Question: I'm using some PHP to display the last time a blog post was updated on WordPress using the 'get_the_time' and 'get_the_modified_time' functions. However, I can't get the last modified time to display inline in the paragraph.
'''
<?php
$x = get_the_time('U');
$m = get_the_modified_time('U');
if ($m != $x) {
$t = the_modified_time('F d, Y');
echo "<p class="lastupdated">Updated on $t </p>";
}
?>
'''
Here's a screenshot of the result:

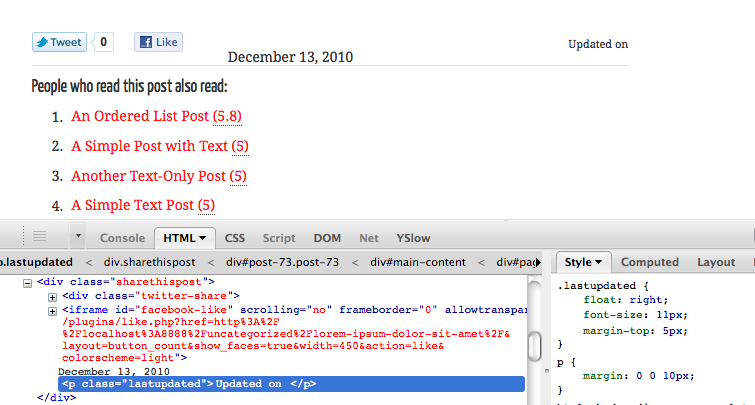
Answer: <URL> the last modification time, so it prints it before you print your '<p>'.
Instead you'll want to use 'get_the_modified_time' for setting '$t', like so:
'''
$t = get_the_modified_time('F d, Y');
'''